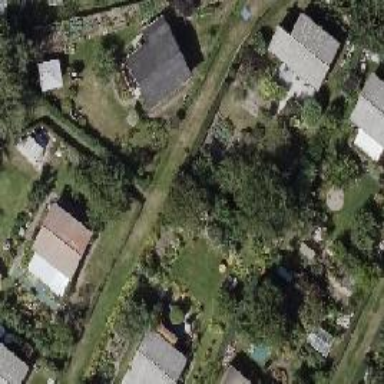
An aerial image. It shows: Fence surrounding plot in allotment area.